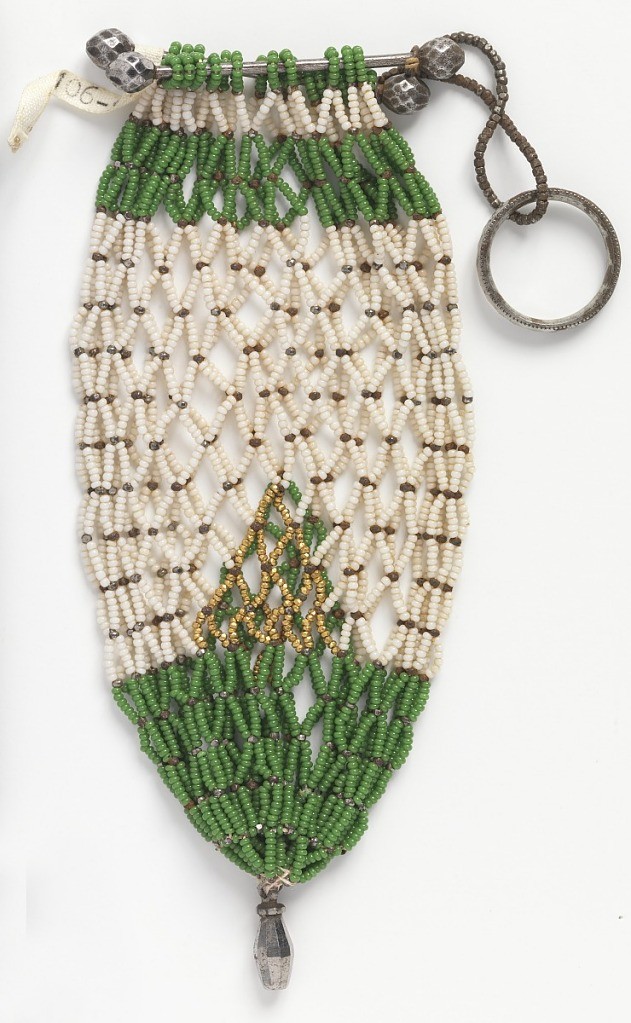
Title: Purse
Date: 1830–60
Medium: silk, glass beads, metal Technique: bead-linked mesh
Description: Bag made of fine white and green beads strung in a diamond-shaped net pattern. Attached and held open at top by two bars of steel with cut steel knobs. Cut steel ring allows bars to slide through to open and close bag. Cut steel and gold-colored beads ornament bag at crossing points of net.